Aerial crown-view tile of a tropical tree (Barro Colorado Island, Panama), acquired 20250124:
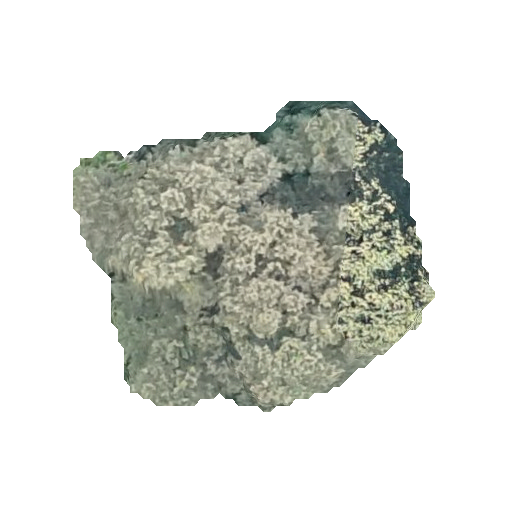
Species: Luehea seemannii
GBIF accepted scientific name: Luehea seemannii
Crown area: 121.324 m²